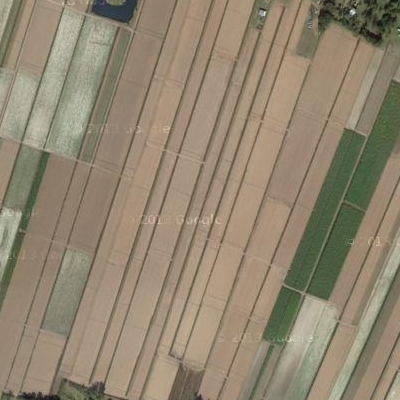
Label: Field